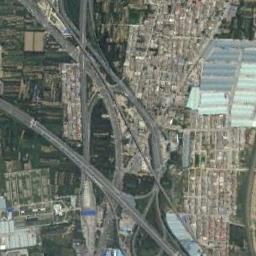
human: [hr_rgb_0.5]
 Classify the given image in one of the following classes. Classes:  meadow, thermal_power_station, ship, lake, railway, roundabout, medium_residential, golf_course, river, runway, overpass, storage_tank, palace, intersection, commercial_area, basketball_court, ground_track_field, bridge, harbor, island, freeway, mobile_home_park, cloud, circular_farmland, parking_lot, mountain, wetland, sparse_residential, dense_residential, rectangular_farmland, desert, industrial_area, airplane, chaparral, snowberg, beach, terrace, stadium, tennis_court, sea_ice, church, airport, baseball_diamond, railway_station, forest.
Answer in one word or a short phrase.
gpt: overpass